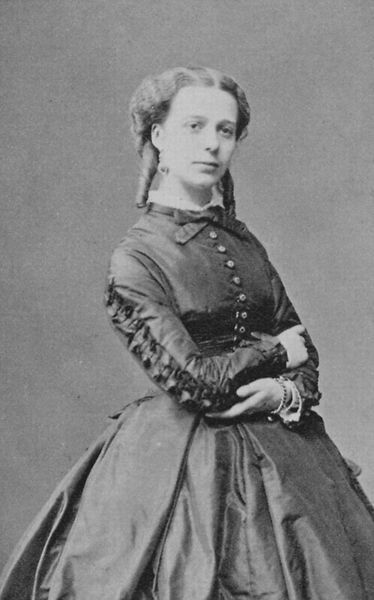
Titel: Cartes de visite aus dem Atelier Bayard und Bertall
Künstler: Hippolyte Bayard
Schlagwörter: hand, kopf, schatten, weiß, mädchen, busen, ellbogen, frau, frisur, grau, haar, hintergrund, kleid, licht, mitte, mund, nase, ohr, ohrring, schmuck, schwarz, blick, dame, muster, rock, schleife, blond, jung, arm, arme, augen, blass, bluse, falten, gesicht, kragen, stehen, ärmel, bild, bildnis, hände, portrait, porträt, haare, pose, reich, stehend, ohrringe, schleifen, knopf, lippen, locken, mittelscheitel, ohren, perlen, scheitel, schulter, seide, traurig, taille, haltung, tüll, zöpfe, fläche, zopf, ernst, atelier, uhr, glänzend, faltenwurf, junge frau, allein, rüschen, verträumt, vagina, knöpfe, kniestück, knopfleiste, geneigt, satin, foto, fotografie, photographie, offen, unterrock, arsch, schwarzweiß, brokat, portrai, photo, verschränkt, armband, armreif, arrogant, halbprofil, seitenprofil, knopfreihe, zugeknöpft, historismus, korsett, zugewandt, geknöpft, ohrschmuck, selbstbewusst, aufnahme, taft, reifrock, korkenzieherlocken, verschränken, keck, hoden, nadar, hochgeschlossen, arme verschränkt, atelieraufnahme, wallend, lange ärmel, stopslocken, distanziert, disderi, schewarz, stopsellocken, 1870, fotze, frau dame, frrisur